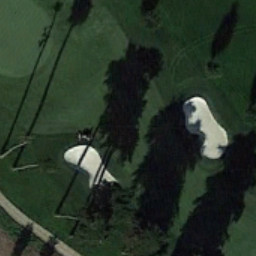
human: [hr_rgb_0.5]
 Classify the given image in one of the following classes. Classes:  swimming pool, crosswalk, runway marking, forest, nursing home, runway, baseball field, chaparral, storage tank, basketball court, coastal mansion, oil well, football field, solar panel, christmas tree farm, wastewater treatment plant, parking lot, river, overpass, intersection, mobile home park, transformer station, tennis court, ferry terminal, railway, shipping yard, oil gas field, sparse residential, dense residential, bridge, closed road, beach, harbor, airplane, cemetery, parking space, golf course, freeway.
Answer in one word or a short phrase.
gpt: golf course